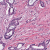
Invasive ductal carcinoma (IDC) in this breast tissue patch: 1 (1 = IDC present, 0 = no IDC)